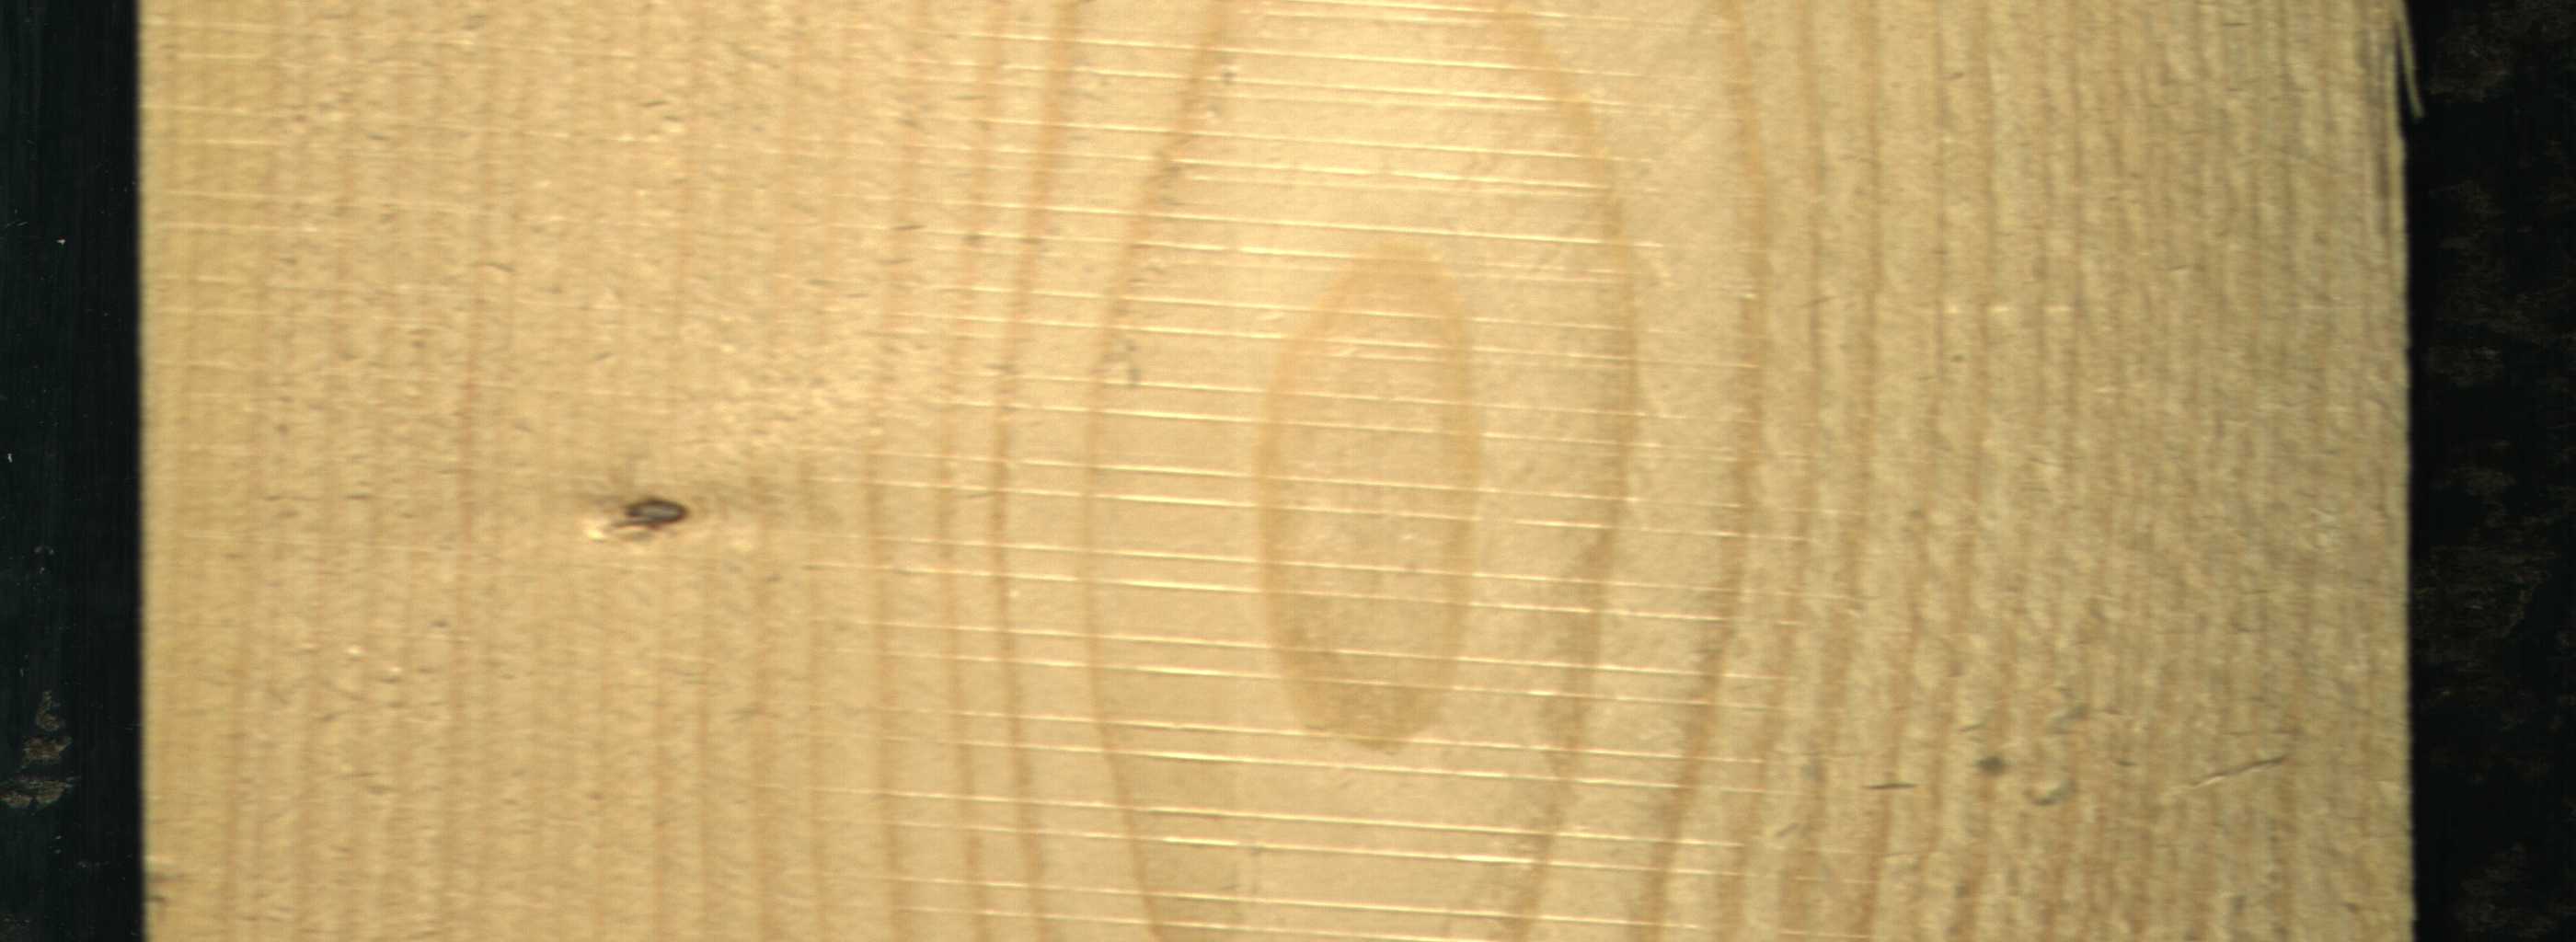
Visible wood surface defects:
Live_Knot